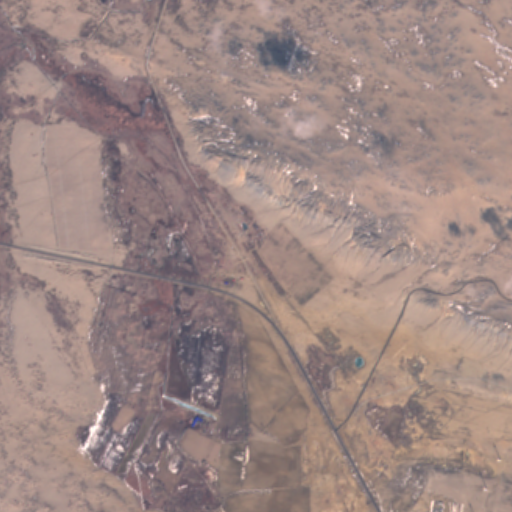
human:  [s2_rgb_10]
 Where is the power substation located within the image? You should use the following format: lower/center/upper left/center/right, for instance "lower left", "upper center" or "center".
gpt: The power substation is located in the lower right of the image.
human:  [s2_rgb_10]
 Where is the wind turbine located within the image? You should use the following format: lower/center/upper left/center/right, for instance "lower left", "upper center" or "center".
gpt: The wind turbine is located in the lower right of the image.
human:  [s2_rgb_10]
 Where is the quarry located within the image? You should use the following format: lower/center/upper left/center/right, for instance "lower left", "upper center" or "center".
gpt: There is no quarry in the image.